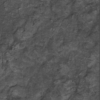
Label: not_dusty